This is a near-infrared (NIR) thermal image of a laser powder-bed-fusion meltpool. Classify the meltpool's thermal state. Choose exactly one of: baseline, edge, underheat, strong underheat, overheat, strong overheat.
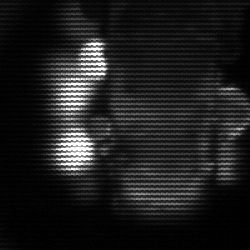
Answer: strong underheat